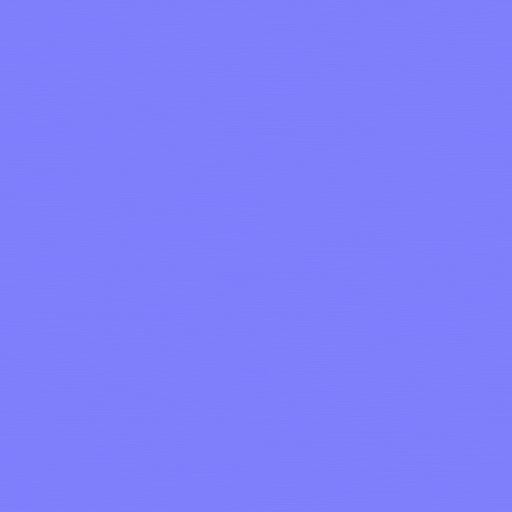
brushed bumpy metal scratches silver steel